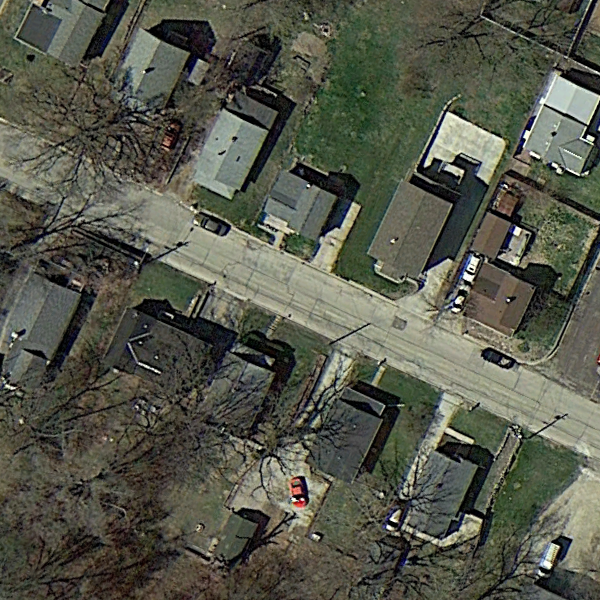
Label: MediumResidential